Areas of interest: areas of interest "Lock Park·Basketball"
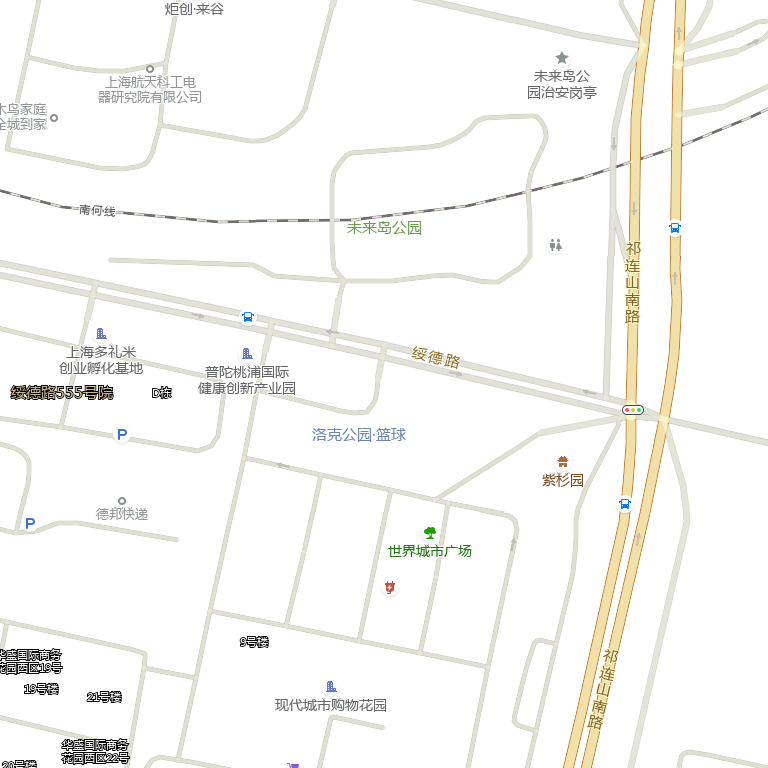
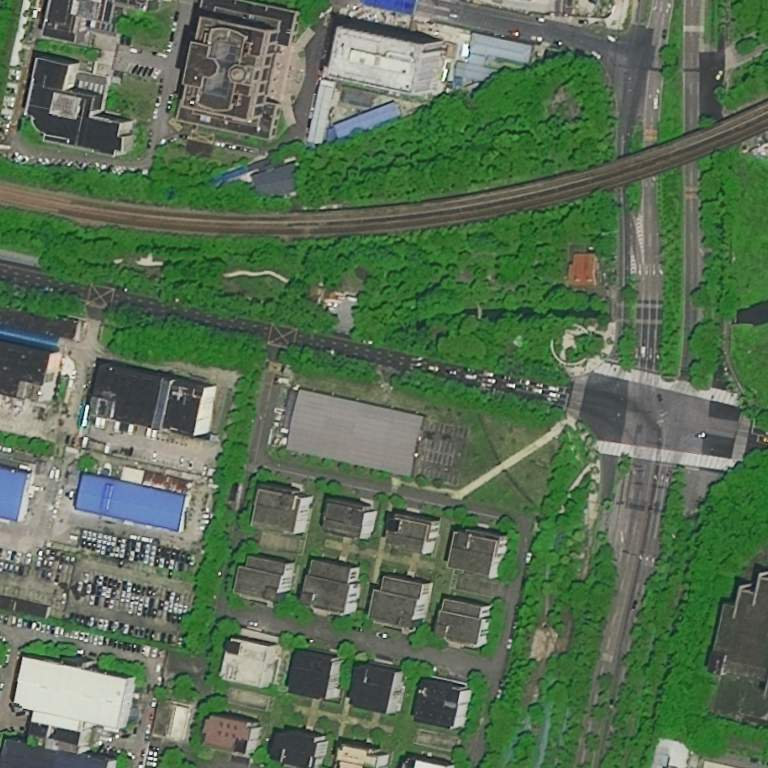